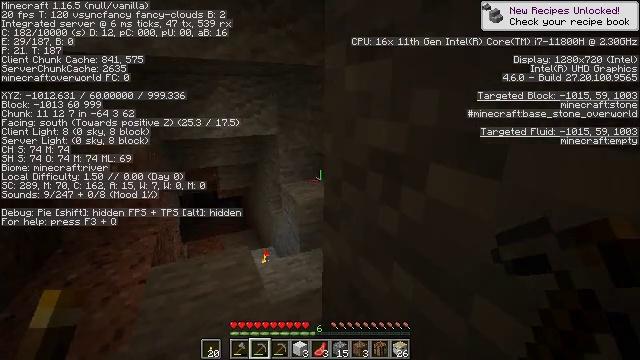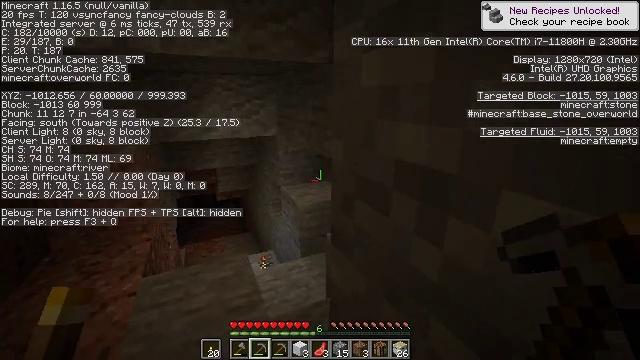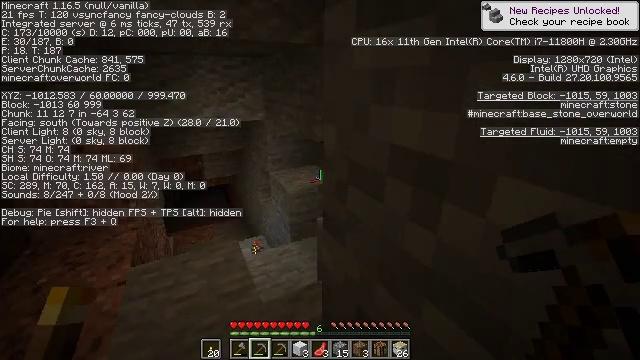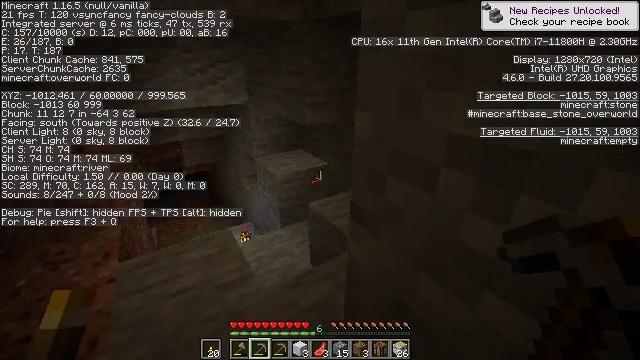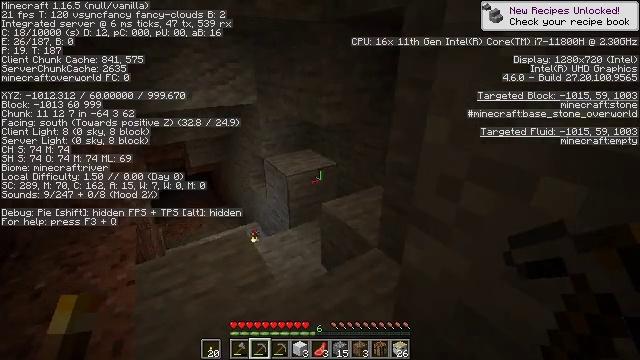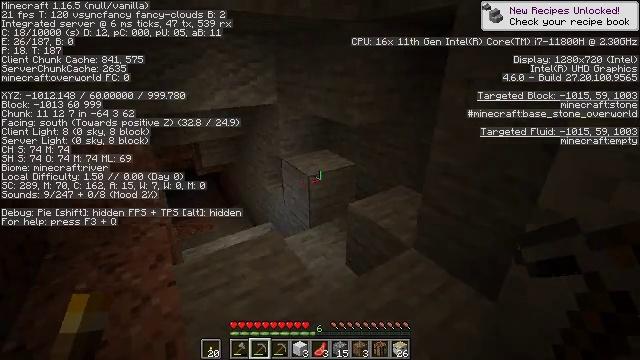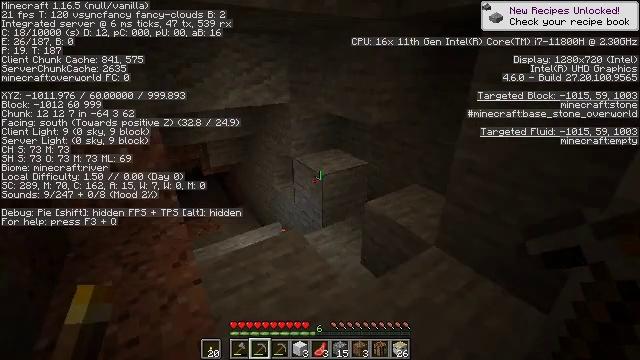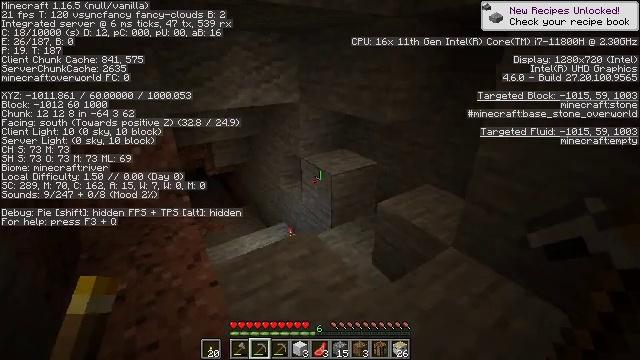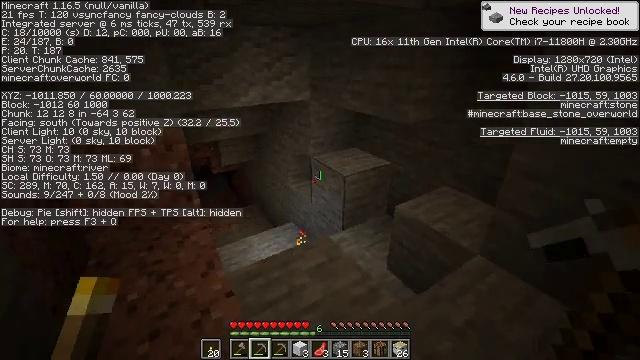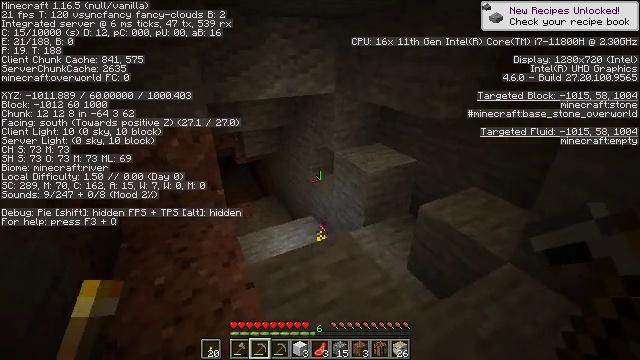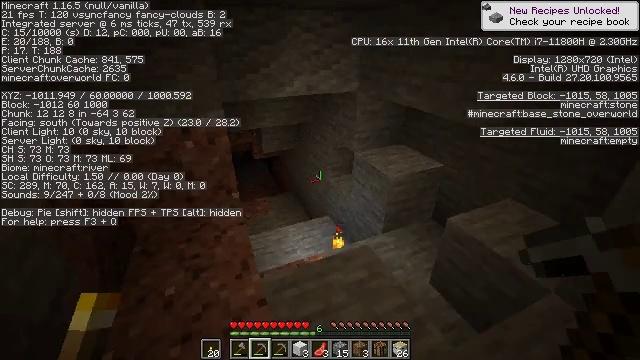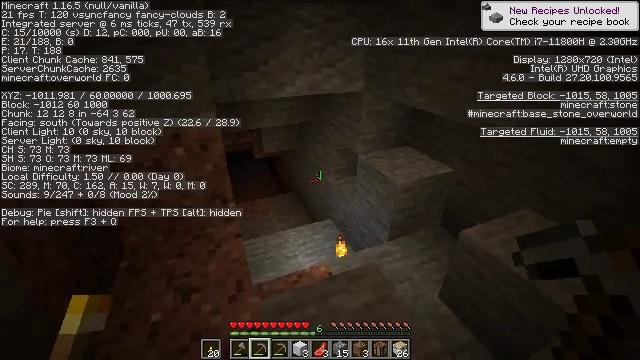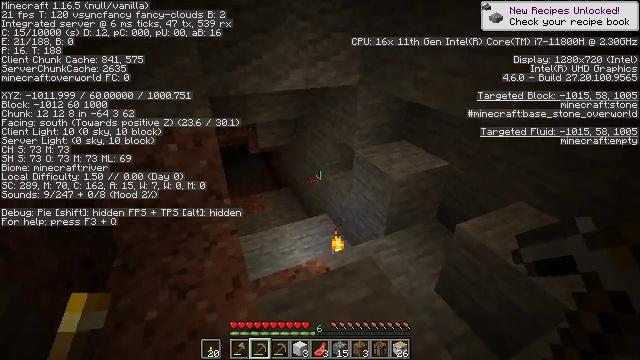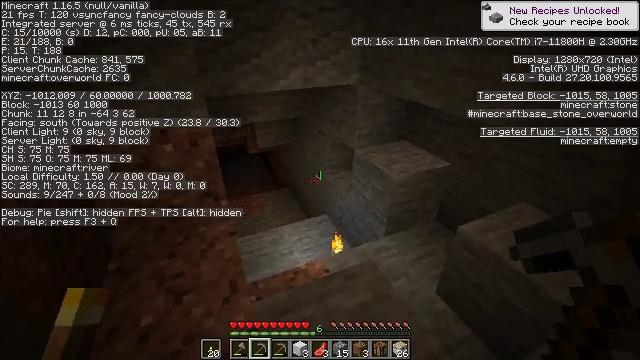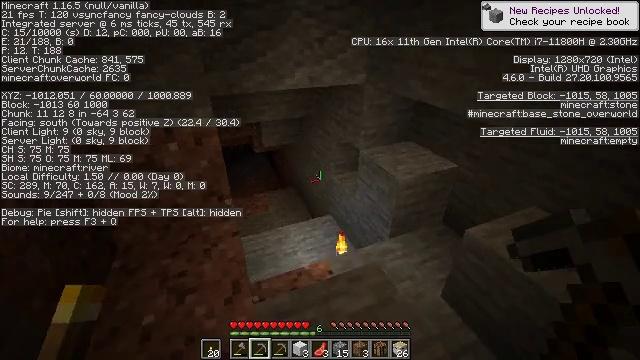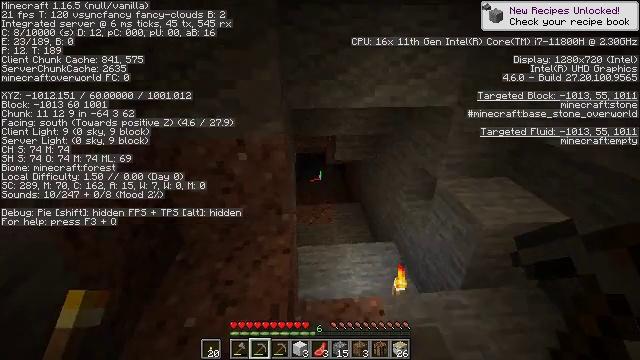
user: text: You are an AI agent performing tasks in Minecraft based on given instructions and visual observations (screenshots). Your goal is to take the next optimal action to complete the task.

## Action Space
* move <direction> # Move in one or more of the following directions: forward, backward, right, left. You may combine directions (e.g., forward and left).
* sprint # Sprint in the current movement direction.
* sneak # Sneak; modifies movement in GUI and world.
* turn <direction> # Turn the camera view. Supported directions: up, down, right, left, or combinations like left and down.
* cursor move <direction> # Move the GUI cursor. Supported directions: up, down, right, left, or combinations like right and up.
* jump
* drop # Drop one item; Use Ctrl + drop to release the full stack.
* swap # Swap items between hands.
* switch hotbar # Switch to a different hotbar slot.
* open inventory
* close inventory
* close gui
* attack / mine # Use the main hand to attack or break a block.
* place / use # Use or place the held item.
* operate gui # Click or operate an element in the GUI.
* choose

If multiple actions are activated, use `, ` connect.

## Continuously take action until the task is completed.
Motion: motion action
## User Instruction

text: Break the torch to collect it.
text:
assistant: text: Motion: no_op
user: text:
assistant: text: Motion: move left, turn right and down
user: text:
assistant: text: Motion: move left, turn right and down
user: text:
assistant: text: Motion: move left
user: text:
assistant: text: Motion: move left
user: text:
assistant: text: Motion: move left
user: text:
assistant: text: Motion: move forward and move left
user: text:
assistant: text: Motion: move forward
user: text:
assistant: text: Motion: move forward, turn left and down
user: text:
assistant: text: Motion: move forward, turn left and down
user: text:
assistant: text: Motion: no_op
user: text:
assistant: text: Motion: turn right and down
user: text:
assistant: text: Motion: no_op
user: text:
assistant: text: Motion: move forward, turn left
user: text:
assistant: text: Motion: move forward and move right, turn left and up
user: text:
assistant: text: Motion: move forward and move right, turn left and up
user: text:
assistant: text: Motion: move forward and move right, turn left and up
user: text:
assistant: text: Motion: move left, turn left and up
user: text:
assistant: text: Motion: move left
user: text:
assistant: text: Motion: move left
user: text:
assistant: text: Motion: no_op
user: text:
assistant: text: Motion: no_op
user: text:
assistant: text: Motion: turn right
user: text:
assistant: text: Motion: move forward, turn right and up
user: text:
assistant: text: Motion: move forward, turn right and up
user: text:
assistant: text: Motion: move forward, turn left and up
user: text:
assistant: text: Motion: move forward, turn left and up
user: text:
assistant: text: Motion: turn left and up
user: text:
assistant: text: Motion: no_op
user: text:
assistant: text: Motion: no_op